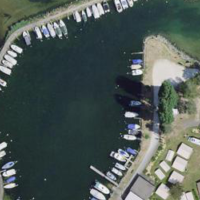
EUNIS habitat code: 14
Species observed at this site:
Perca fluviatilis
Podiceps cristatus
Motacilla cinerea
Fulica atra
Anas crecca
Alcedo atthis
Anas platyrhynchos
Aythya ferina
Aythya fuligula
Fringilla coelebs
Cymbalaria muralis
Chroicocephalus ridibundus
Phalacrocorax carbo
Larus michahellis
Cygnus olor
Mareca strepera
Parus major
Mergus merganser
Gasterosteus aculeatus
Motacilla alba